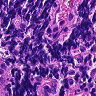
Metastatic tissue present: no